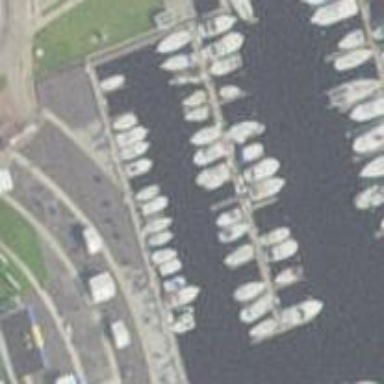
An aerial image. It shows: Pier with mooring facilities.